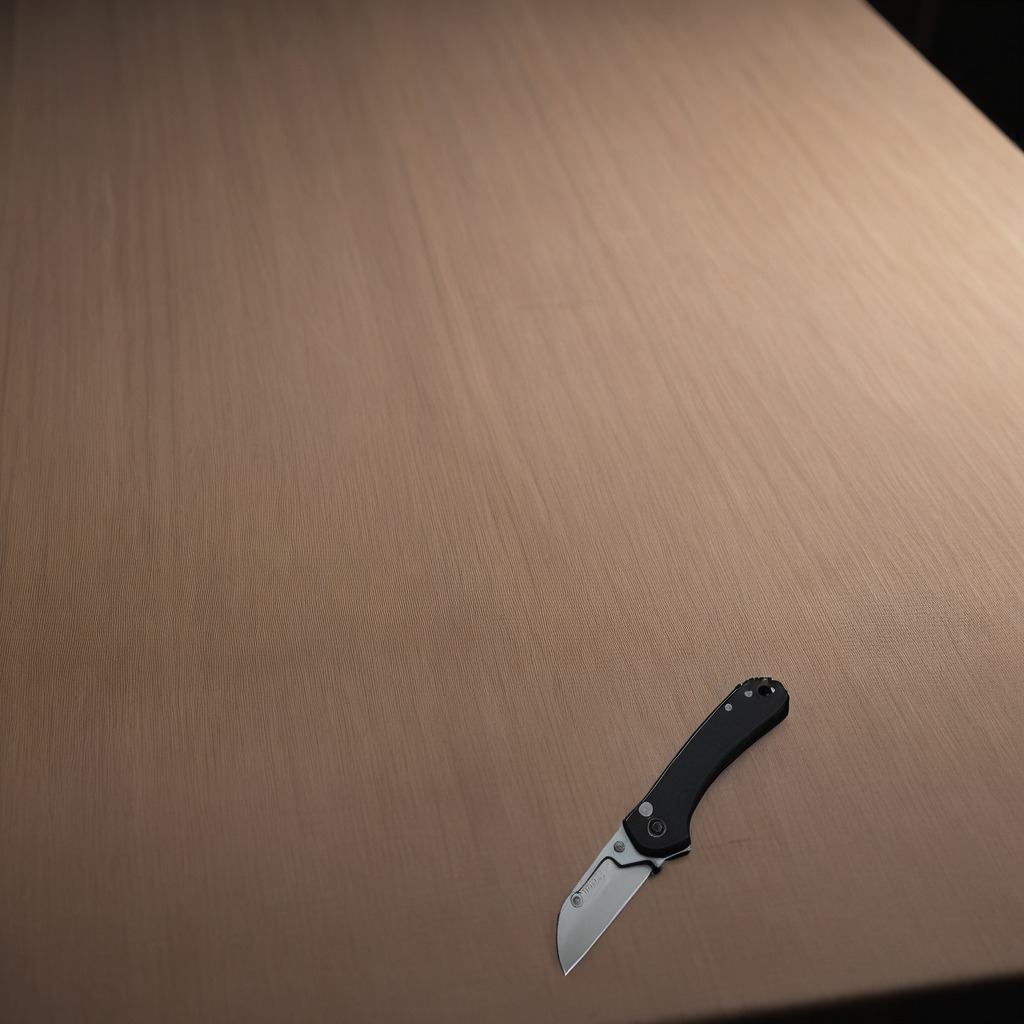
A utility knife lies on a wooden table inside a workshop at night.